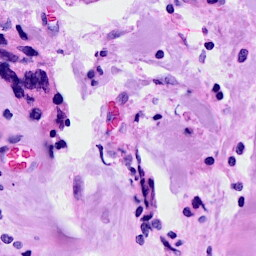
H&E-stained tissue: Breast